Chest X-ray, PA view. Patient: 46 years old, sex M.
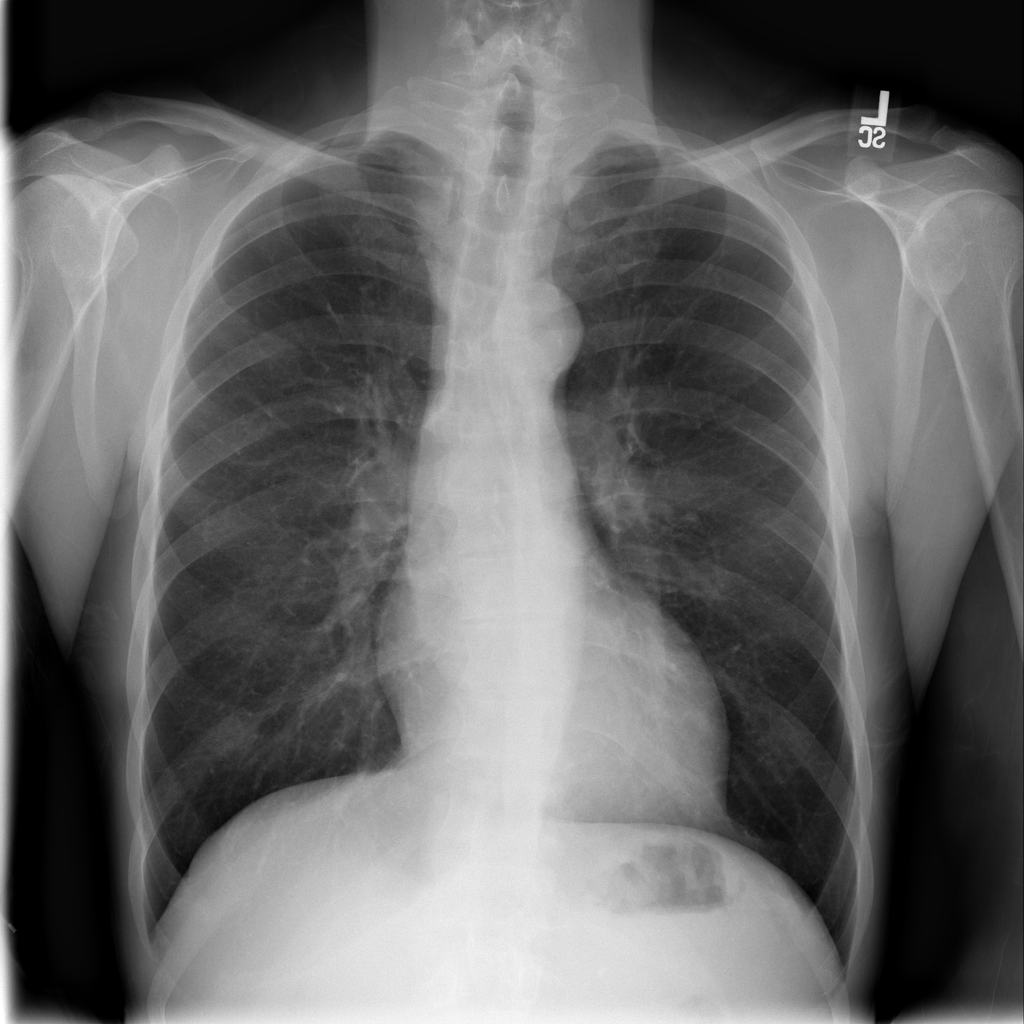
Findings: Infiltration